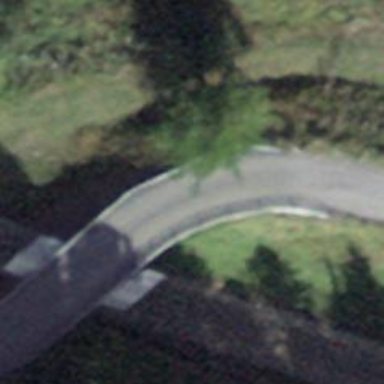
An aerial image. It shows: Service road with unpaved surface that crosses over bridge with grade2 tracktype.